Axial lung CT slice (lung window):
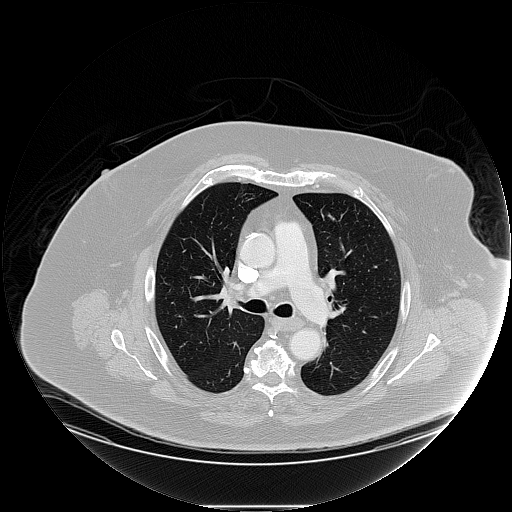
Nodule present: no